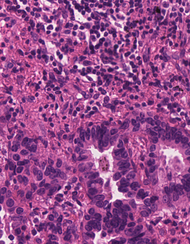
Tumor epithelial tissue: yes
Tumor-associated stroma tissue: yes
Normal tissue: no